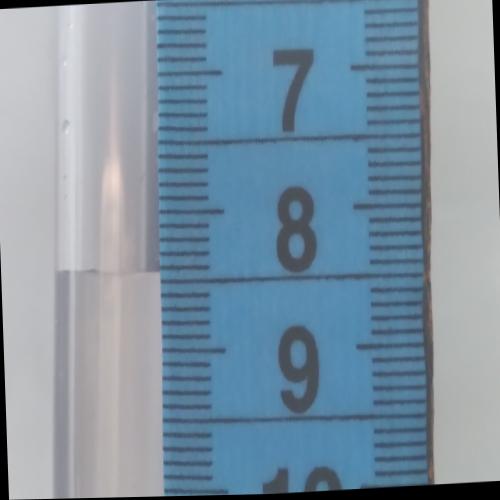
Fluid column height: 8.4 cm